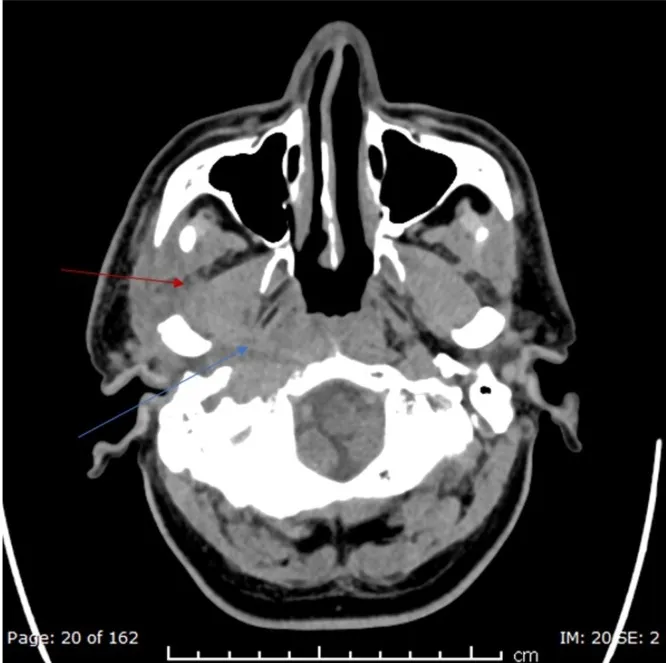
Non contrast axial CT initial scan in the emergency room demonstrated no significant intracranial pathology. However the soft tissue windows demonstrated loss of fat planes in the right parapharyngeal space (blue arrow) and masticator space (red arrow). (For interpretation of the references to colour in this Figure legend, the reader is referred to the web version of this article).
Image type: radiology (ct)